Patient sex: F
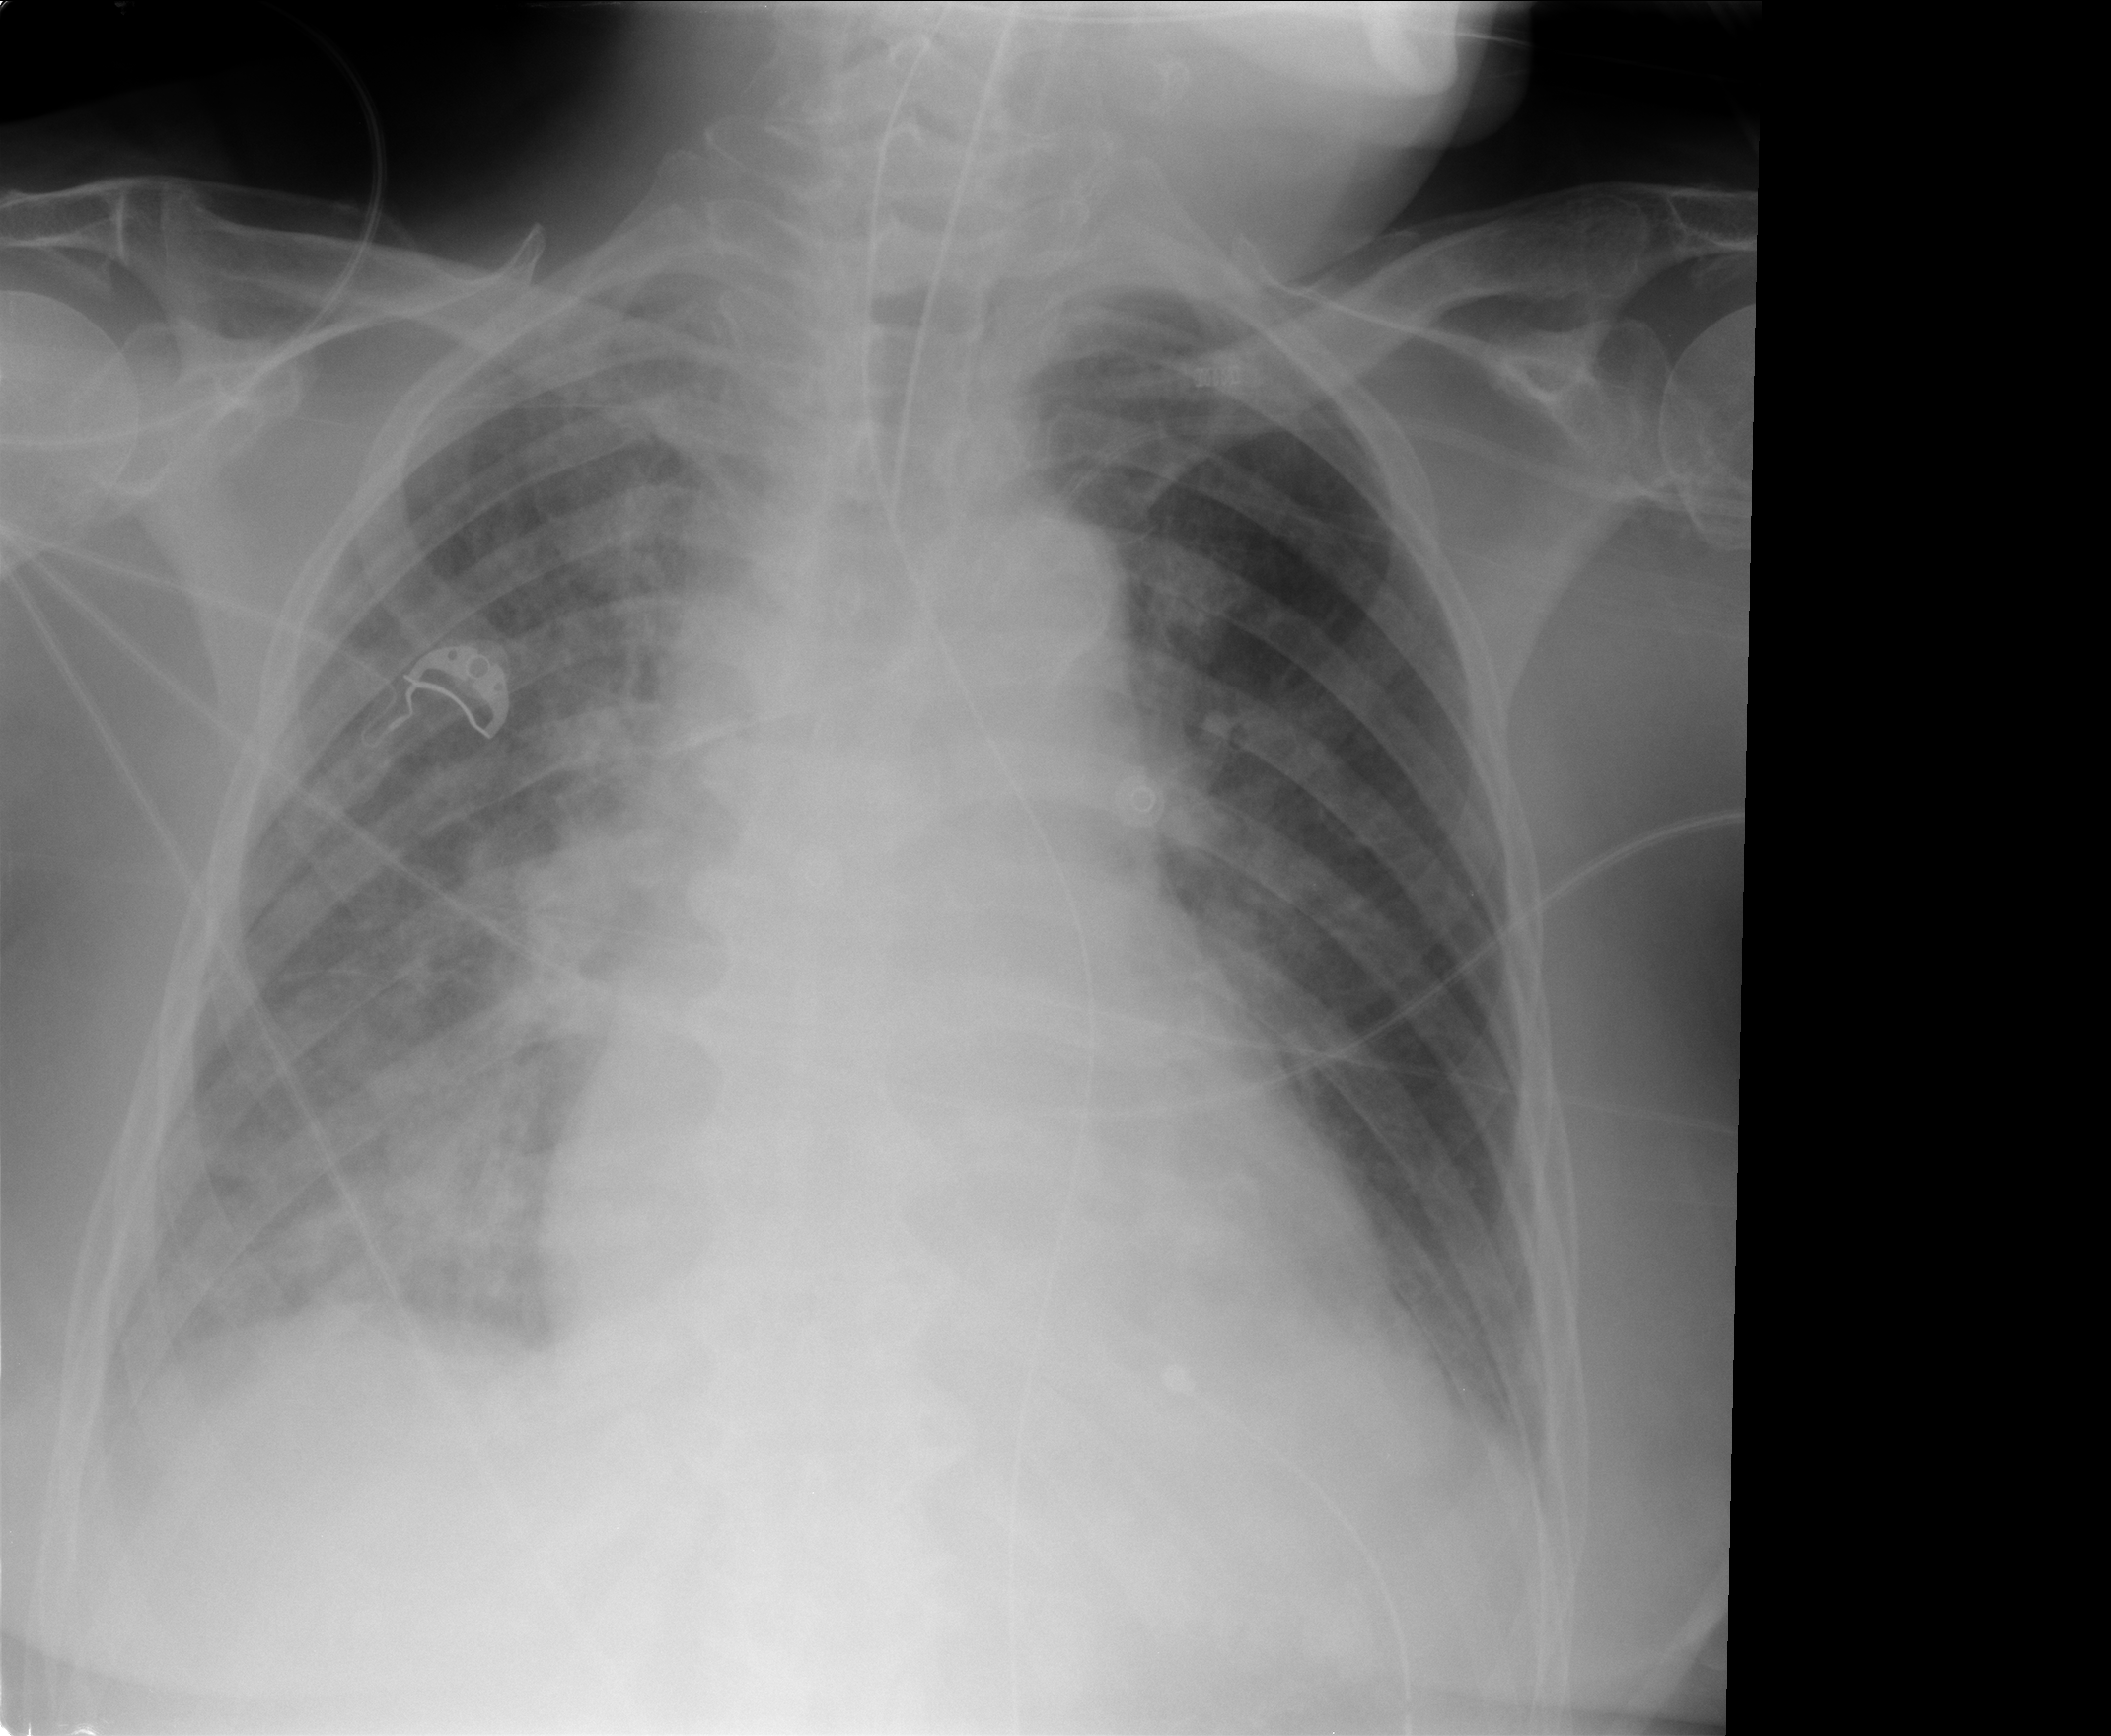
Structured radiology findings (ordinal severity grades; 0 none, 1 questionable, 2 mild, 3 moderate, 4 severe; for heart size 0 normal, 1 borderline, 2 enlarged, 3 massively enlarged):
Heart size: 2
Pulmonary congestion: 3
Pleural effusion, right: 0
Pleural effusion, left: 1
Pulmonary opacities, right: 0
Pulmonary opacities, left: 0
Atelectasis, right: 0
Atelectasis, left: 0